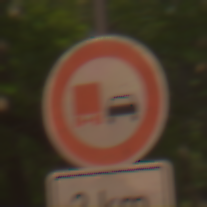
Verkehrszeichen: UeberholverbotKraftfahrzeuge
Zusatzzeichen unten: Entfernungsangaben2
Umgebung: Outdoor, RoadRail
Tageszeit: MorningAfternoon
Wetter: Clear
Licht: Natural
Jahreszeit: NotSpecified
Kontrast: LowContrast